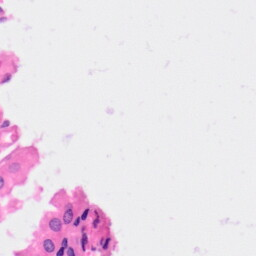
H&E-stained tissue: Kidney